Aerial crown-view tile of a tropical tree (Barro Colorado Island, Panama), acquired 20241216:
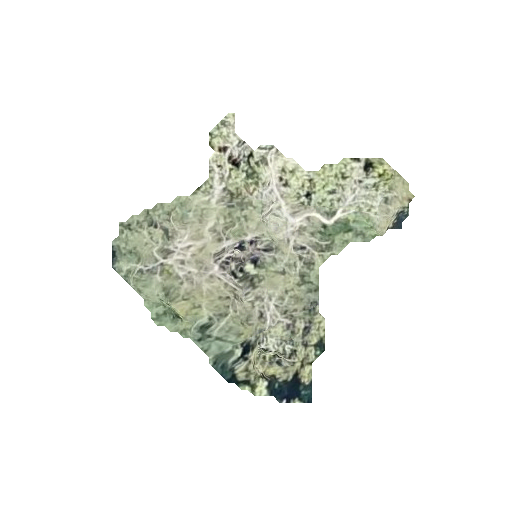
Species: Astronium graveolens
GBIF accepted scientific name: Astronium graveolens
Crown area: 63.776 m²